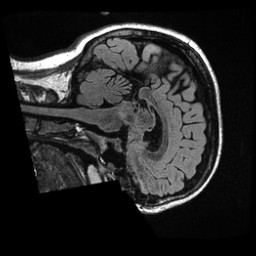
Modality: T1w
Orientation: sagittal
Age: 19
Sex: female